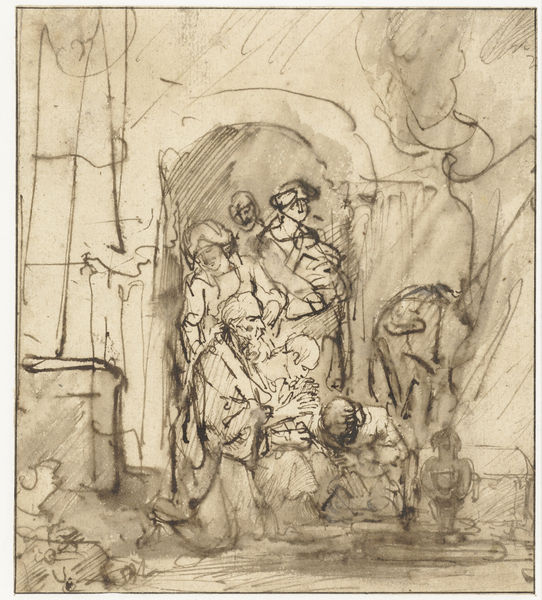
Titel: Engel verlaat de familie van Tobit
Künstler: Ferdinand Bol
Standort: Amsterdam
Institution: Rijksmuseum
Schlagwörter: baum, feder, gruppe, mann, bäume, menschen, frau, skizze, säule, tür, zeichnung, bart, rembrandt, trauer, figur, familie, personen, vase, papier, bogen, rundbogen, tor, eingang, tusche, alter, torbogen, kohle, bleistift, kiste, beten, entwurf, stift, christus, leid, kniend, obelisk, maria, turban, josef, kniende, belistift, maria und josef